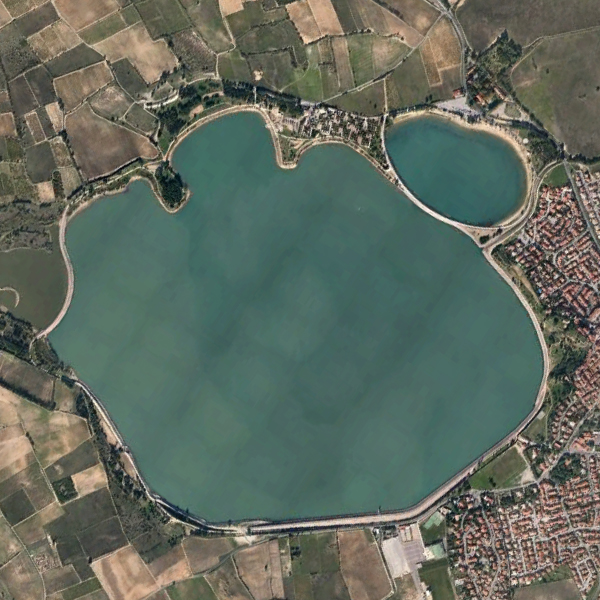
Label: Pond